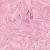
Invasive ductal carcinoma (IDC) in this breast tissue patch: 0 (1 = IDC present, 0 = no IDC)